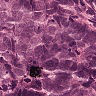
Metastatic tissue present: yes